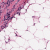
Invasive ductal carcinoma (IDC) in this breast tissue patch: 0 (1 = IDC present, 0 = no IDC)